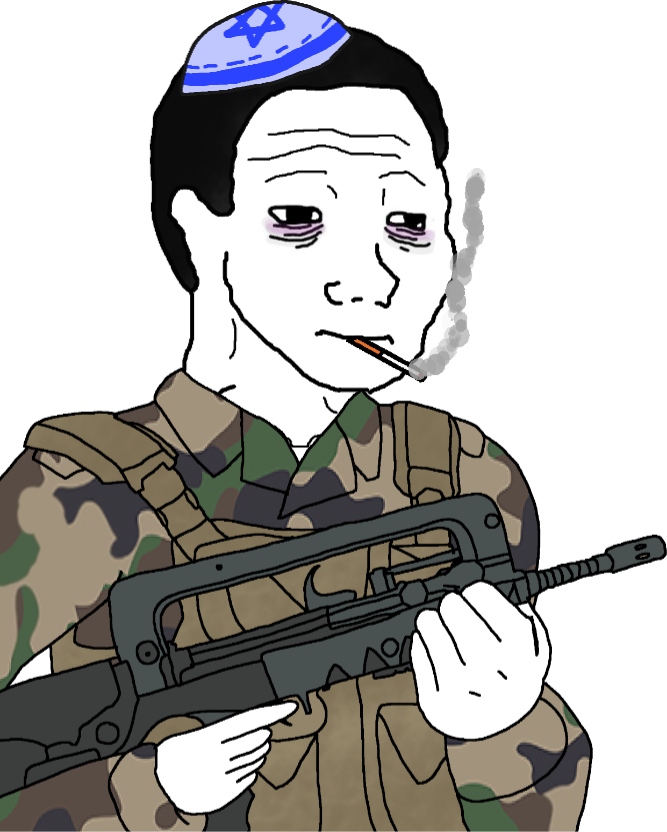
Label: 5_Doomer